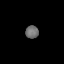
Tissue: lung
Cell type: T cells
Senescence score: 0.2323
Nuclear area (px): 157
Mean DAPI intensity: 115.166